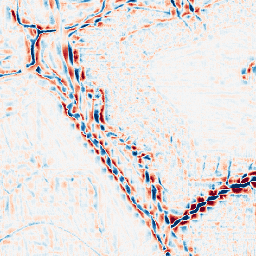
Category: wavelet
Decomposition family: wavelet_biorthogonal
Decomposition parameters: wavelet: bior2.4
level: 3
Upsampling method: fft_zeropad
Upsampling parameters: scale: 4
Upsampling scale: 4